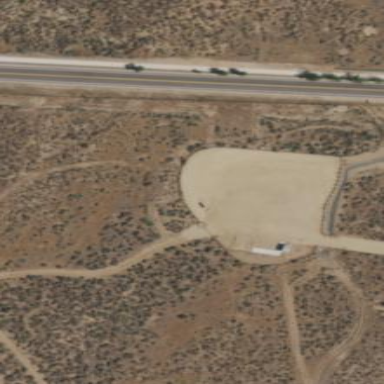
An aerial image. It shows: Unpaved parking area.